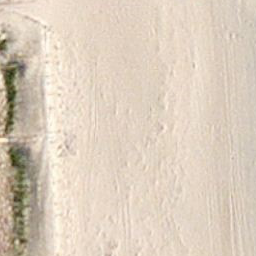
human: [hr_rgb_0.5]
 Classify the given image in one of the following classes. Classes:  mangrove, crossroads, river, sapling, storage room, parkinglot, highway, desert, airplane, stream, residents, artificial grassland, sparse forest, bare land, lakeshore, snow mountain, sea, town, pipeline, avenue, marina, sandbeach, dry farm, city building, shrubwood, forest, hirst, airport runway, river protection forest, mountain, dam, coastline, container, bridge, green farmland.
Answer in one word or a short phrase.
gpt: sandbeach